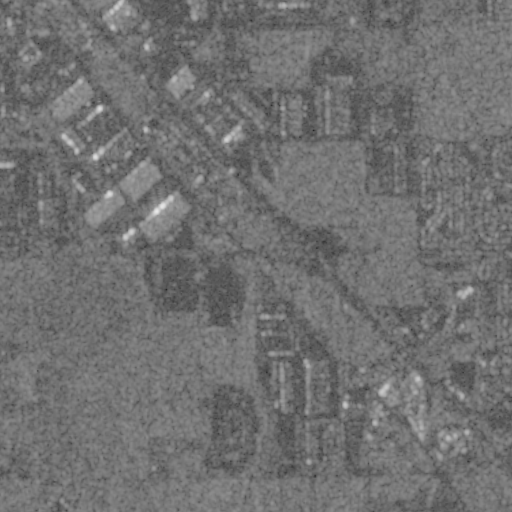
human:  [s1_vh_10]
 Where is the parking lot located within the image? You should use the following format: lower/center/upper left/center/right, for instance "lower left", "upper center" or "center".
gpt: The parking lot is located in the lower right of the image.
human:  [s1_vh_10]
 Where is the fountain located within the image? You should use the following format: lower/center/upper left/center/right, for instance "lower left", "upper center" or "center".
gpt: The fountain is located in the lower right of the image.
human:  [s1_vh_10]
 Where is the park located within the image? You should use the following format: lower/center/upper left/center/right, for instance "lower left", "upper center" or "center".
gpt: There is no park in the image.

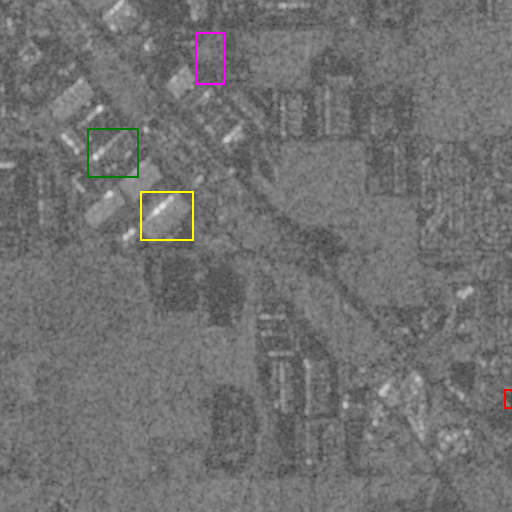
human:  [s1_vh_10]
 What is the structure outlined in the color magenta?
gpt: The structure outlined in magenta is a park.
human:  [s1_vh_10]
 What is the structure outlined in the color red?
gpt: The structure outlined in red is a parking lot.
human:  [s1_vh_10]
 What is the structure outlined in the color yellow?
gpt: The structure outlined in yellow is a building.
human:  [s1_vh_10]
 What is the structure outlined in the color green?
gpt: The structure outlined in green is a building.
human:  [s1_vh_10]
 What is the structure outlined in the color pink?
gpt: There is no pink outline.